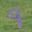
Label: 9